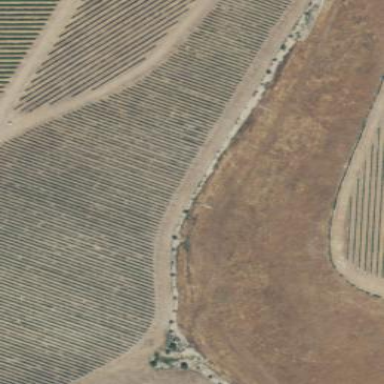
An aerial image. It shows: Vineyard where grapes are grown.